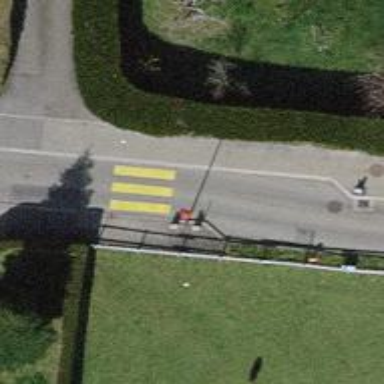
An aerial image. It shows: Crossing road.